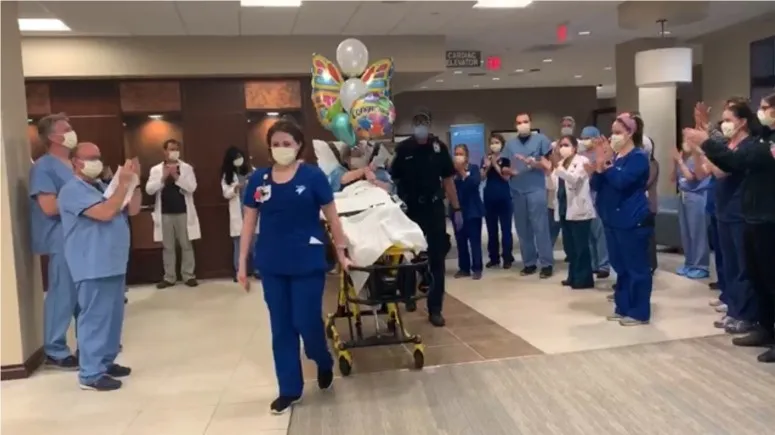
Farewell reception by hospital staff at the Medical Center of Aurora to the COVID-19 survivor discharging to rehabilitation on hospital day 28.
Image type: radiology (ct)